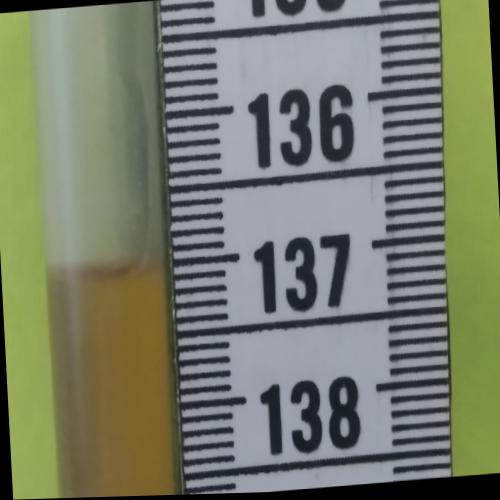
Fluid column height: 137.0 cm